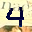
Label: 4